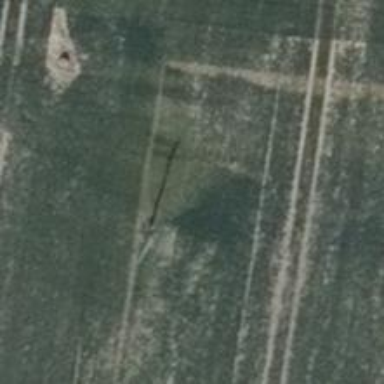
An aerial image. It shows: Power pole.